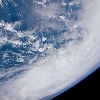
Label: cloud